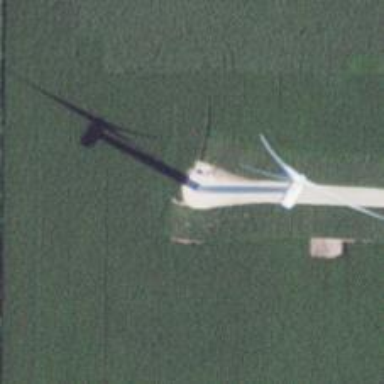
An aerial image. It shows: Wind generator using horizontal axis wind turbines.